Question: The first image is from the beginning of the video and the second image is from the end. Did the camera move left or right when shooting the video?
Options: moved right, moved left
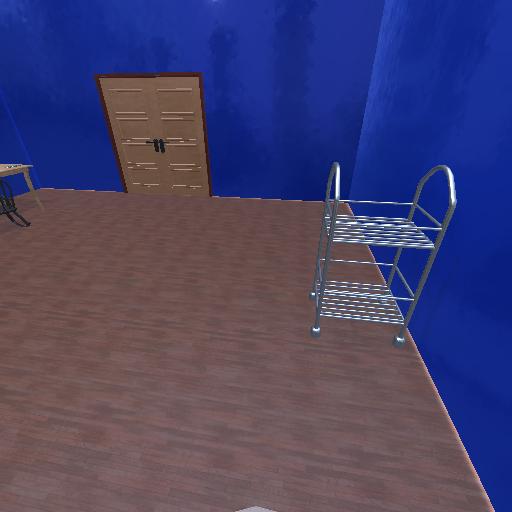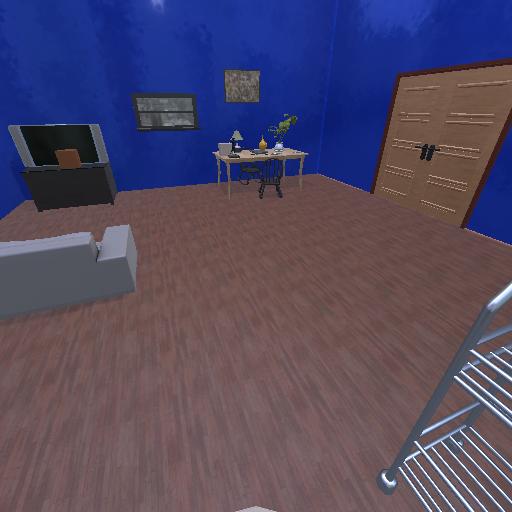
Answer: moved right